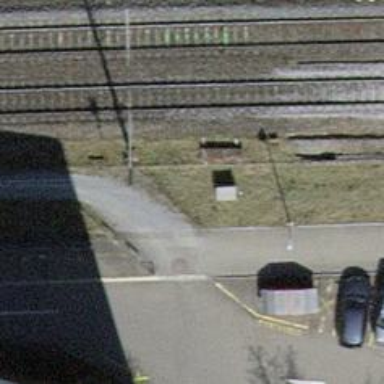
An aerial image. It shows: Bollard barrier.